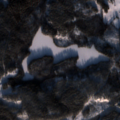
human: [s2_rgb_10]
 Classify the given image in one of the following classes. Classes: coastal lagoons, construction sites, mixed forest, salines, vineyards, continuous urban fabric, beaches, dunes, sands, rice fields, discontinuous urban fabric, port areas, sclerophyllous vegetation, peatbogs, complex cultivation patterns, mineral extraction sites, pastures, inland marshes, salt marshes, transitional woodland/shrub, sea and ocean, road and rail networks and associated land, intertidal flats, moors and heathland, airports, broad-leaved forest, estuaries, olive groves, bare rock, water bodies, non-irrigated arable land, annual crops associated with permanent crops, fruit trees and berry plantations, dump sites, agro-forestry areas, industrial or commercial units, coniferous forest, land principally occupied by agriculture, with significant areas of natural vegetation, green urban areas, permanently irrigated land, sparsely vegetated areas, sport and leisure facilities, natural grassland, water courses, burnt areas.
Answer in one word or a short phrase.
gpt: land principally occupied by agriculture, with significant areas of natural vegetation, coniferous forest